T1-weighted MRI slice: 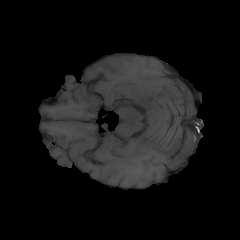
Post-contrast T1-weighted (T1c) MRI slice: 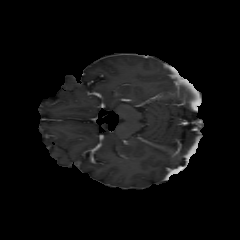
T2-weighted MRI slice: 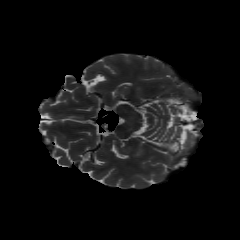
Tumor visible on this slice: no